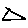
Label: triangle